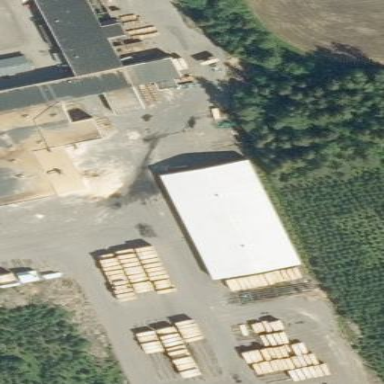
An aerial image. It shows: Industrial building.